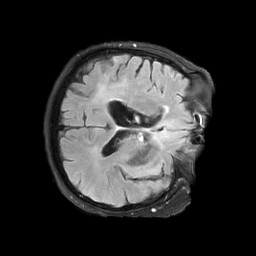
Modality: FLAIR
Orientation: axial
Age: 74
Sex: female
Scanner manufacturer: siemens
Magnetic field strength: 3 T
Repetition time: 9 s
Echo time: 0.099 s